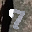
Label: 7